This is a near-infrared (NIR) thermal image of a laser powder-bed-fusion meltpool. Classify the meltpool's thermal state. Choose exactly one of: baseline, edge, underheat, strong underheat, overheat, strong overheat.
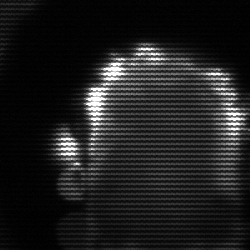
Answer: baseline